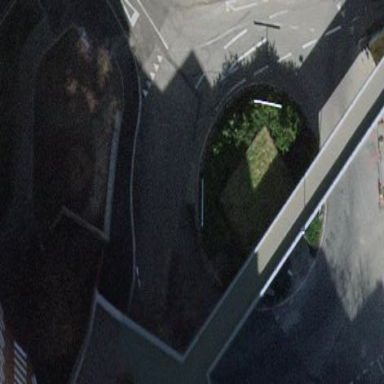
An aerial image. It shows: Tertiary road with asphalt surface leading to roundabout.